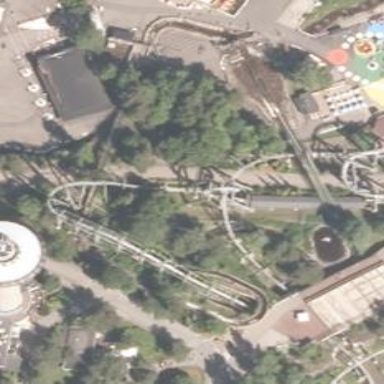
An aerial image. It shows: Miniature railway attraction featuring roller coaster.